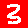
Digit: 3